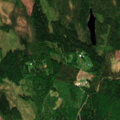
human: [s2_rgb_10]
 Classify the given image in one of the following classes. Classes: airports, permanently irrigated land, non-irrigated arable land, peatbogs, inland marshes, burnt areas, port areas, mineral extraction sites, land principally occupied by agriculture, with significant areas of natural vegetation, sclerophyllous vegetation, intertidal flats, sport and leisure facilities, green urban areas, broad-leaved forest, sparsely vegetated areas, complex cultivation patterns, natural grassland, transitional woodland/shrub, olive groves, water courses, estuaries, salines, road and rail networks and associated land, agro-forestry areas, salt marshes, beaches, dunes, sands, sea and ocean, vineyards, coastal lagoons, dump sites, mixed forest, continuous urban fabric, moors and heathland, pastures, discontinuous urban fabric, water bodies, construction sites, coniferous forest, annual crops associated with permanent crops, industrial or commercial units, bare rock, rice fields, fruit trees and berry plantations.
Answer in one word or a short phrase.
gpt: broad-leaved forest, coniferous forest, mixed forest, transitional woodland/shrub